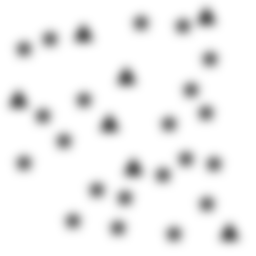
Squares: 0
Triangles: 7
Stars: 21
Total shapes: 28